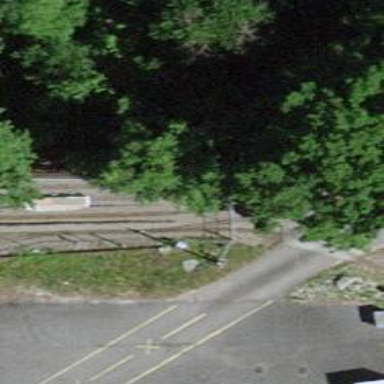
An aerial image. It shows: Miniature railway yard.